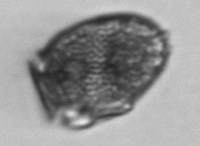
Label: Dinophysis_norvegica